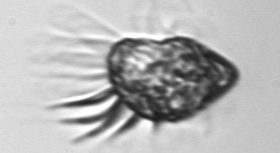
Label: Strombidium_inclinatum